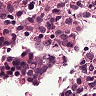
Metastatic tissue present: yes